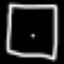
Label: square